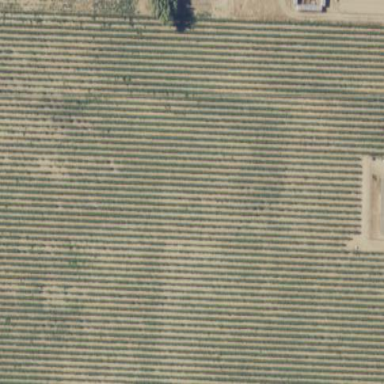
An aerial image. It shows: Vineyard.